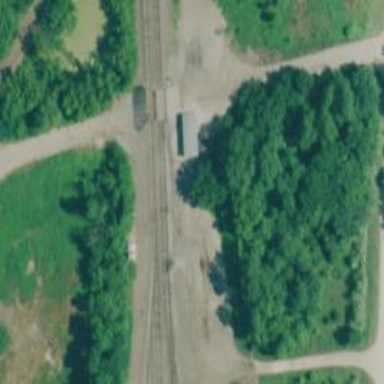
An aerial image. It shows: Railway service station.